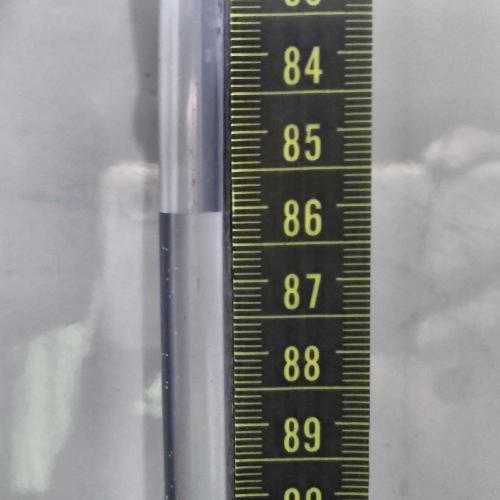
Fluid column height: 86.0 cm